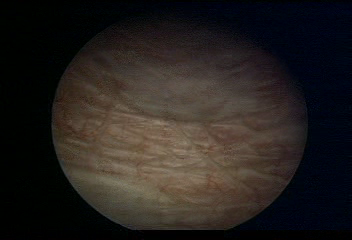
Modality: WLC
Class: Normal mucosa
Bladder cancer association: No